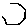
Label: hexagon